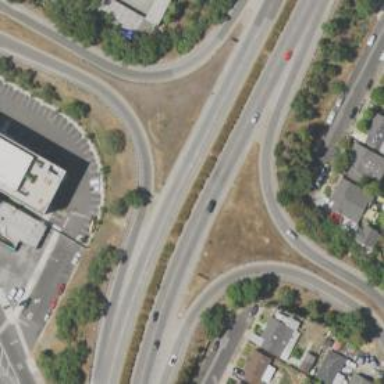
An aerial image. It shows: Primary link highway at cloverleaf junction.